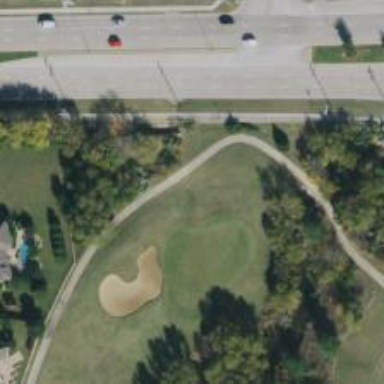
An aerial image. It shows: Service road used as golf cart path.